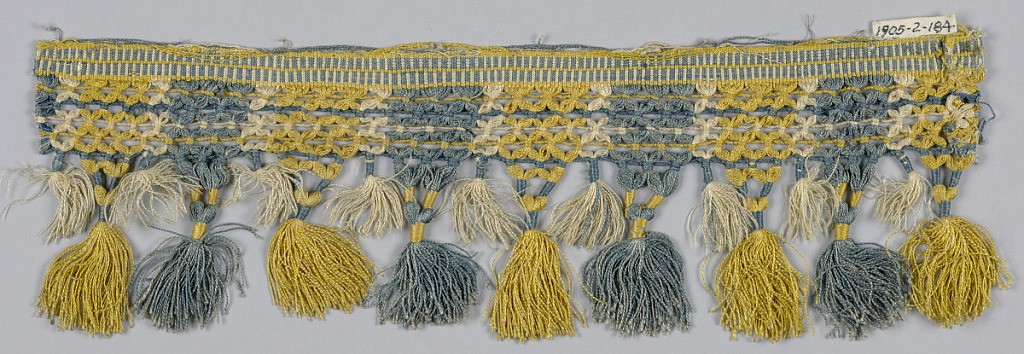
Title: Fringe
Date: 17th century
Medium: silk Technique: woven
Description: Blue, yellow and white fringe with a checkerboard heading and stripes. Trellis band pattern on top of skirt threads arranged in stripes and tied into tassels of two lengths.